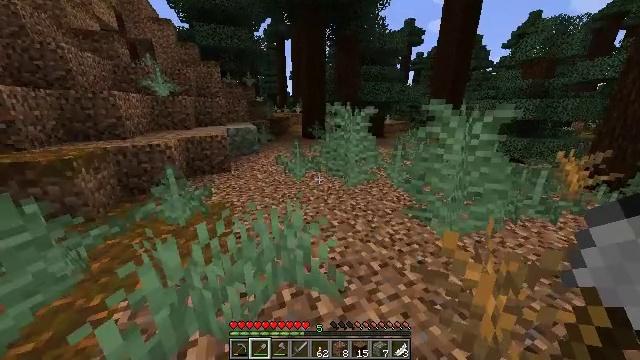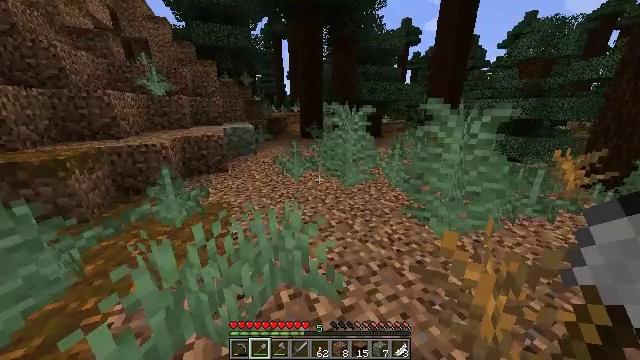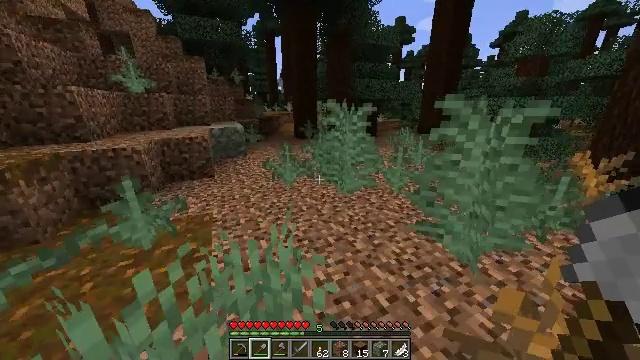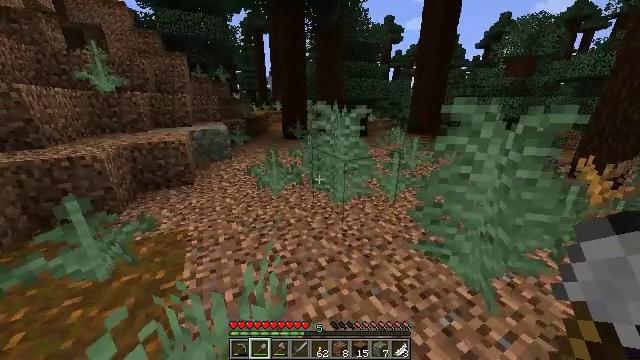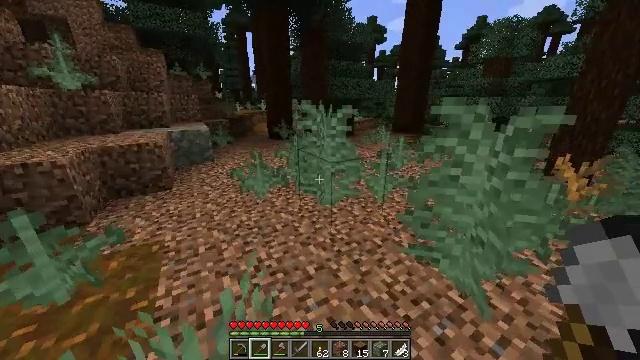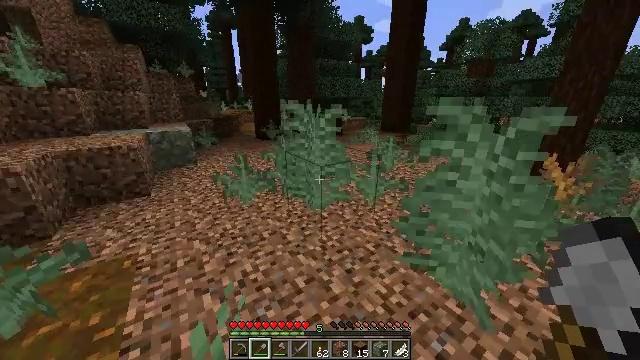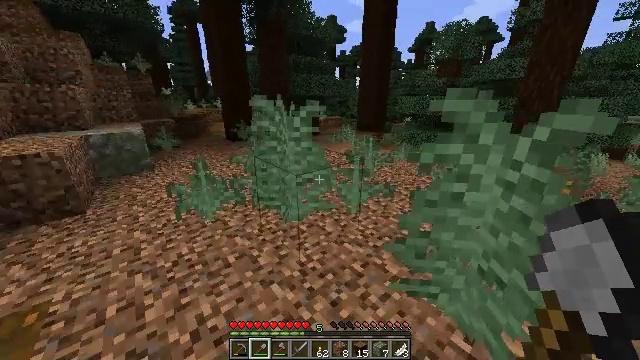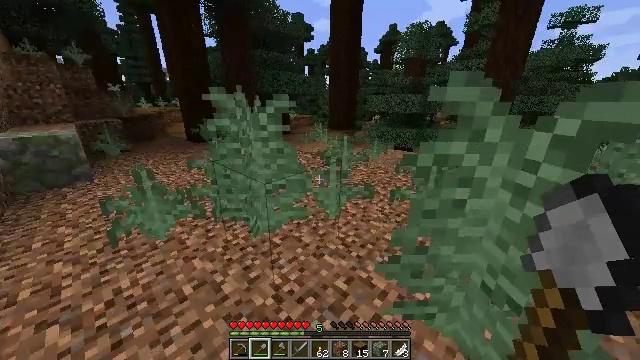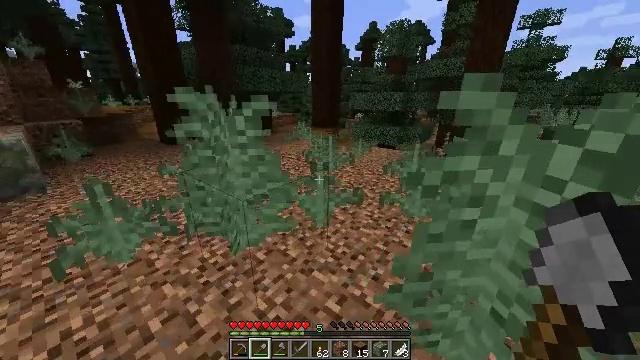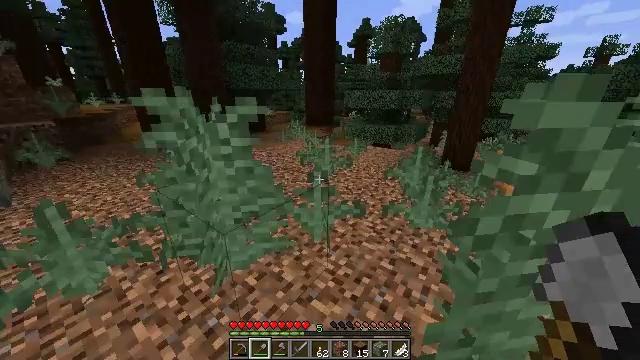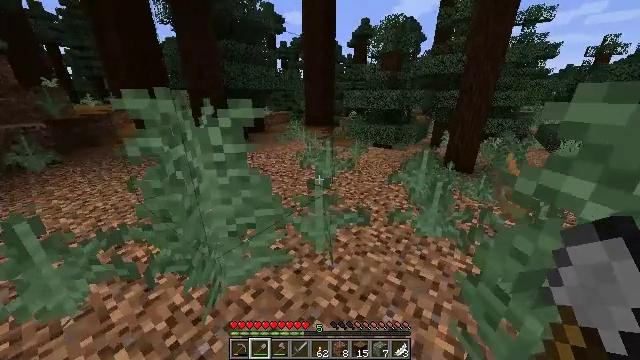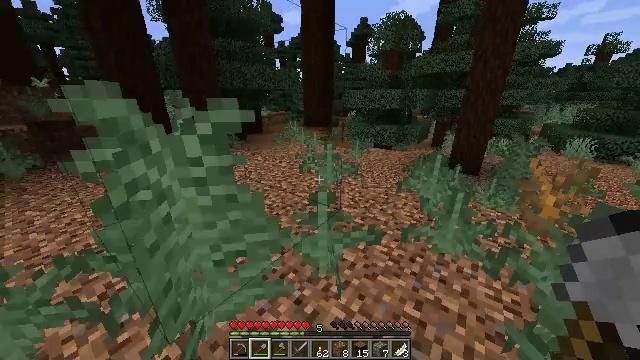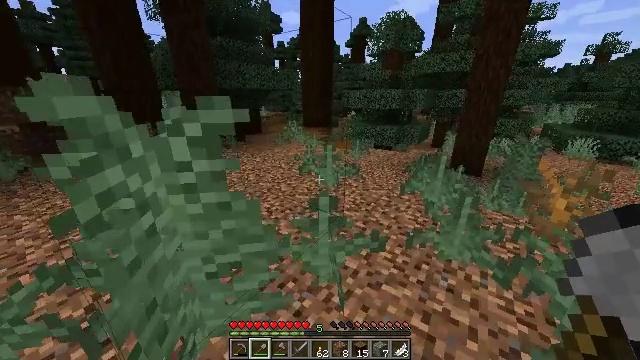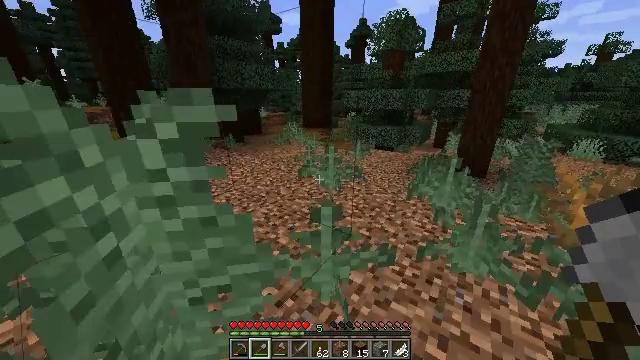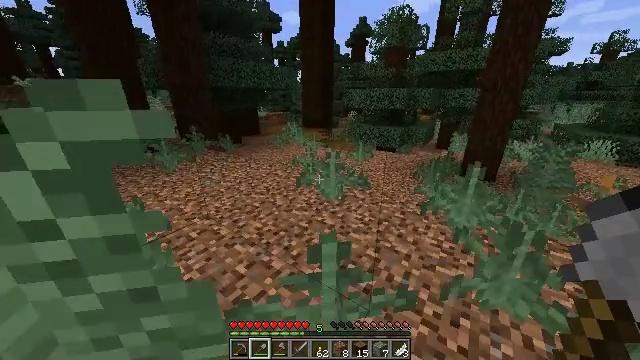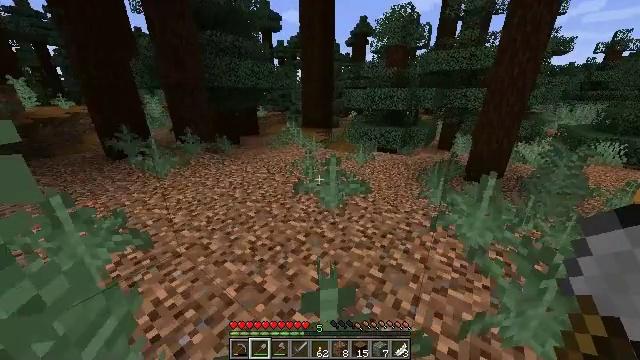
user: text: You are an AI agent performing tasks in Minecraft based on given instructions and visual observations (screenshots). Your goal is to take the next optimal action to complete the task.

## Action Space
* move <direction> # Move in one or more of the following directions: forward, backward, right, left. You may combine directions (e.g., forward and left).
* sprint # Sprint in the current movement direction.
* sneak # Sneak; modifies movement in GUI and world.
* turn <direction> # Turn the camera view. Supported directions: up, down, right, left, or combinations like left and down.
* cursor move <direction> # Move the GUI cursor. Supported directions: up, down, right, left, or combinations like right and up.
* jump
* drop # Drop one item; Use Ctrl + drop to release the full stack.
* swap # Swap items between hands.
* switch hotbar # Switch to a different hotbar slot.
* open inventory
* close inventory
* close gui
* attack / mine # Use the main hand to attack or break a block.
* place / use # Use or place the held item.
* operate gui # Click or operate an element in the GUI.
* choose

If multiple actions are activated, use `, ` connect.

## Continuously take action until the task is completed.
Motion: motion action
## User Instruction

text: Clear the sweet berry bush to collect the sweet berries.
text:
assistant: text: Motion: move forward, sprint
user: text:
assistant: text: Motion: move forward, sprint, turn right
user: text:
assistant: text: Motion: move forward, sprint, turn right
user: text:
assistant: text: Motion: move forward, sprint, turn right
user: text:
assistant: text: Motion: move forward, sprint, turn right
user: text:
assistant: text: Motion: move forward, sprint, turn right
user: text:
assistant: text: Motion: move forward, sprint, turn right
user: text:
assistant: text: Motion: move forward, sprint, turn right
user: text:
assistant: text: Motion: move forward, sprint, turn right
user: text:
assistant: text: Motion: move forward, sprint
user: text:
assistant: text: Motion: move forward, sprint
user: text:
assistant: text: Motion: move forward, sprint
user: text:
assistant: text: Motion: move forward, sprint
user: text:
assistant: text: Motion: move forward, sprint
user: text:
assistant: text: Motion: move forward, sprint
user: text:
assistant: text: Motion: move forward, sprint, turn right, jump
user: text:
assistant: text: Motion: move forward, sprint, turn right, jump
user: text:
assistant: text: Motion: move forward, sprint, turn right, jump
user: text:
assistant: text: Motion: move forward, sprint, jump
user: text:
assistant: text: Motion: move forward, sprint, jump
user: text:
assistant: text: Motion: move forward, sprint, jump
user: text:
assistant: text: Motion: move forward, sprint, jump
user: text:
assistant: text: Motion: move forward, sprint, turn left, jump
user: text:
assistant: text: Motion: move forward, sprint, turn left, jump
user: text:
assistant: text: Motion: move forward, sprint, turn left, jump
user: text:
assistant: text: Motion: move forward, sprint, turn left, jump
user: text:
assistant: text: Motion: move forward, sprint, turn left, jump
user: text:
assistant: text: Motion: move forward, sprint, turn left, jump
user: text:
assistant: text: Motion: move forward, sprint, turn left, jump
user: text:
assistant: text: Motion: move forward, sprint, turn left, jump